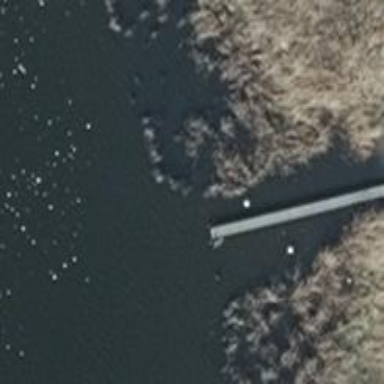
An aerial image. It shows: Man-made pier.